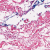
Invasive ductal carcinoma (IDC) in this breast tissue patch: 0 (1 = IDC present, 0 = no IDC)